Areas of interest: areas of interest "Park and greenspace"
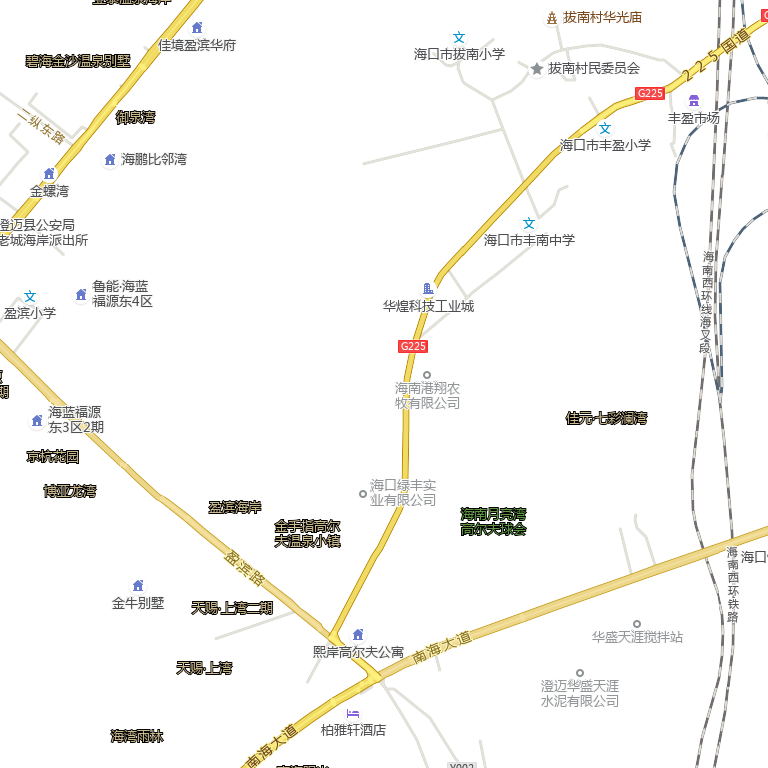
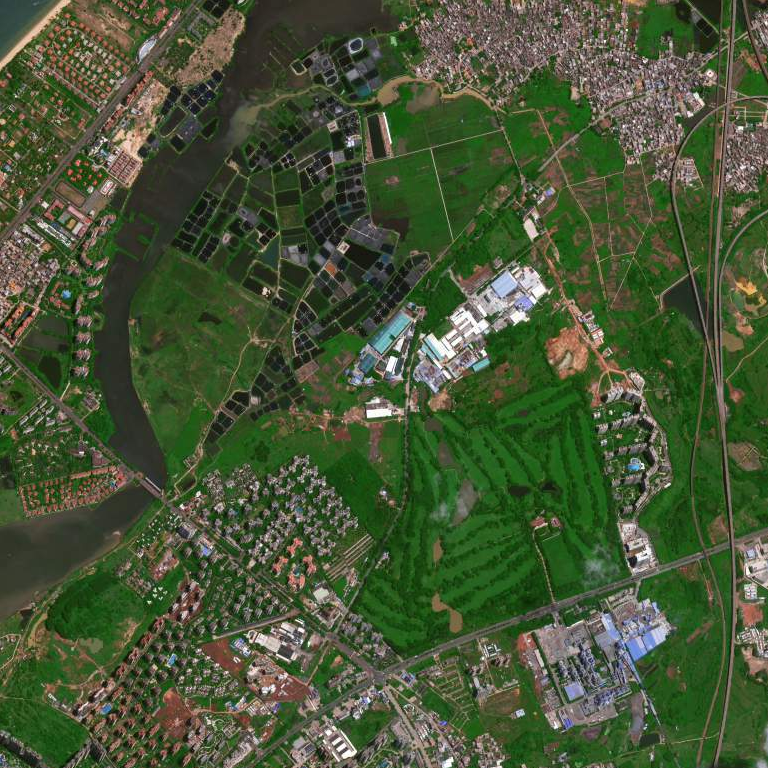